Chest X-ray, AP view. Patient: 18 years old, sex M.
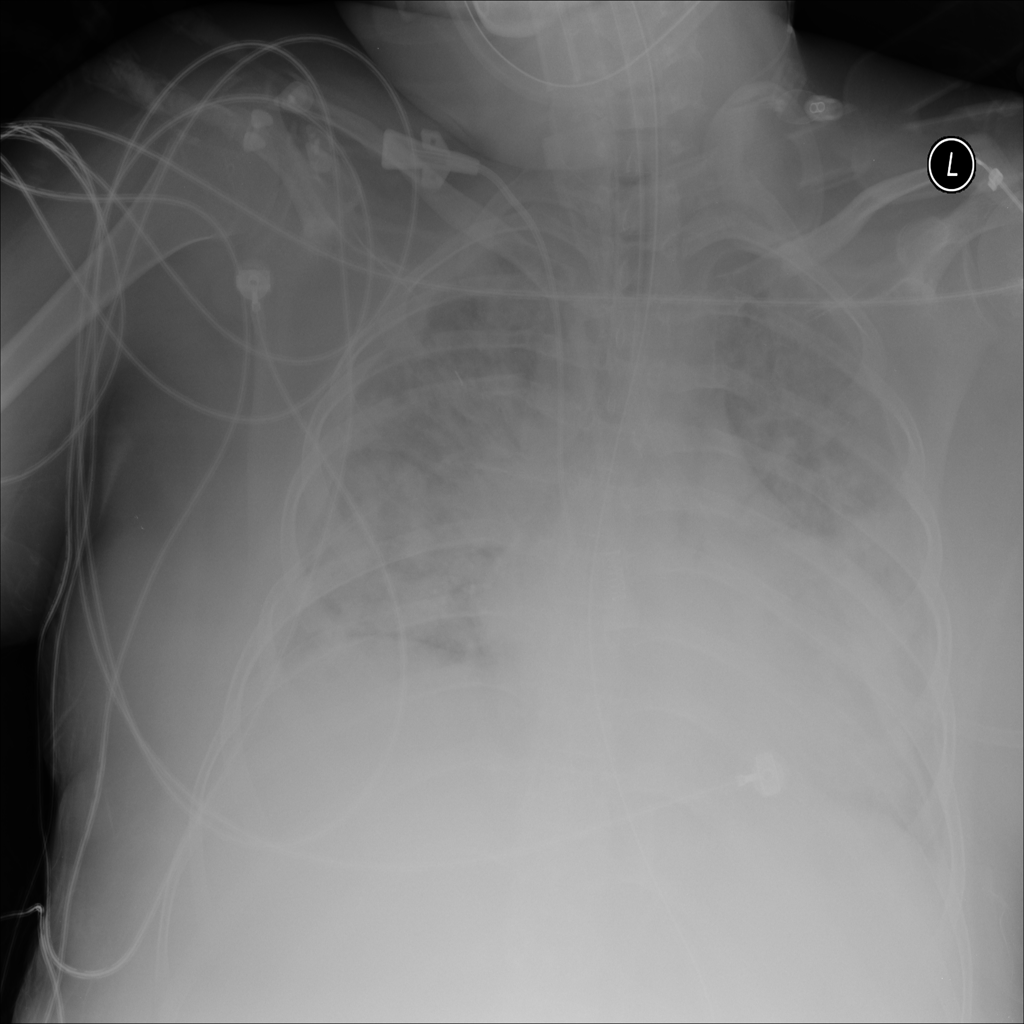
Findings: Cardiomegaly